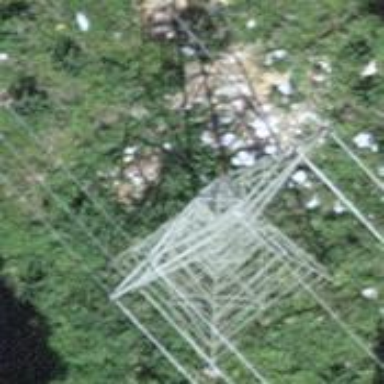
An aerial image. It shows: Power tower.